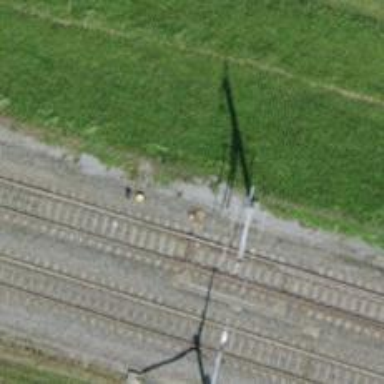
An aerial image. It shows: Railway switch.